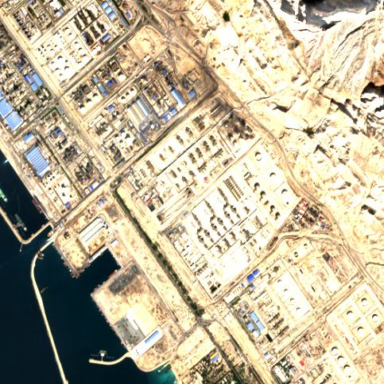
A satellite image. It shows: Industrial area with refinery.